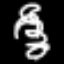
Label: squiggle